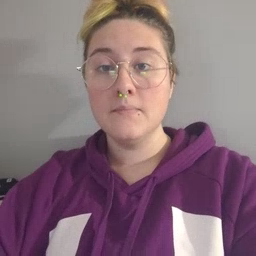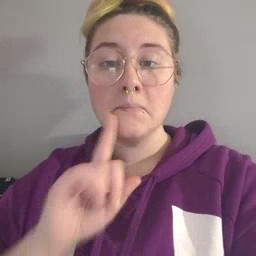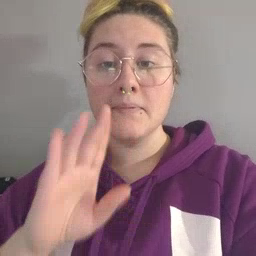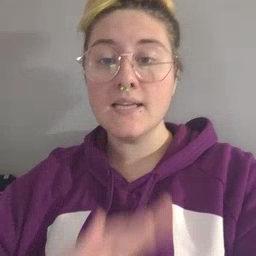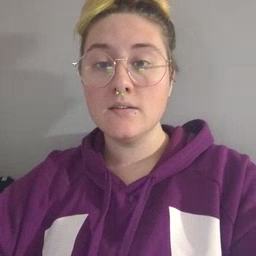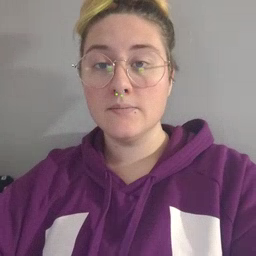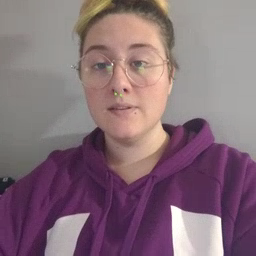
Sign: bee